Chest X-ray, PA view. Patient: 61 years old, sex M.
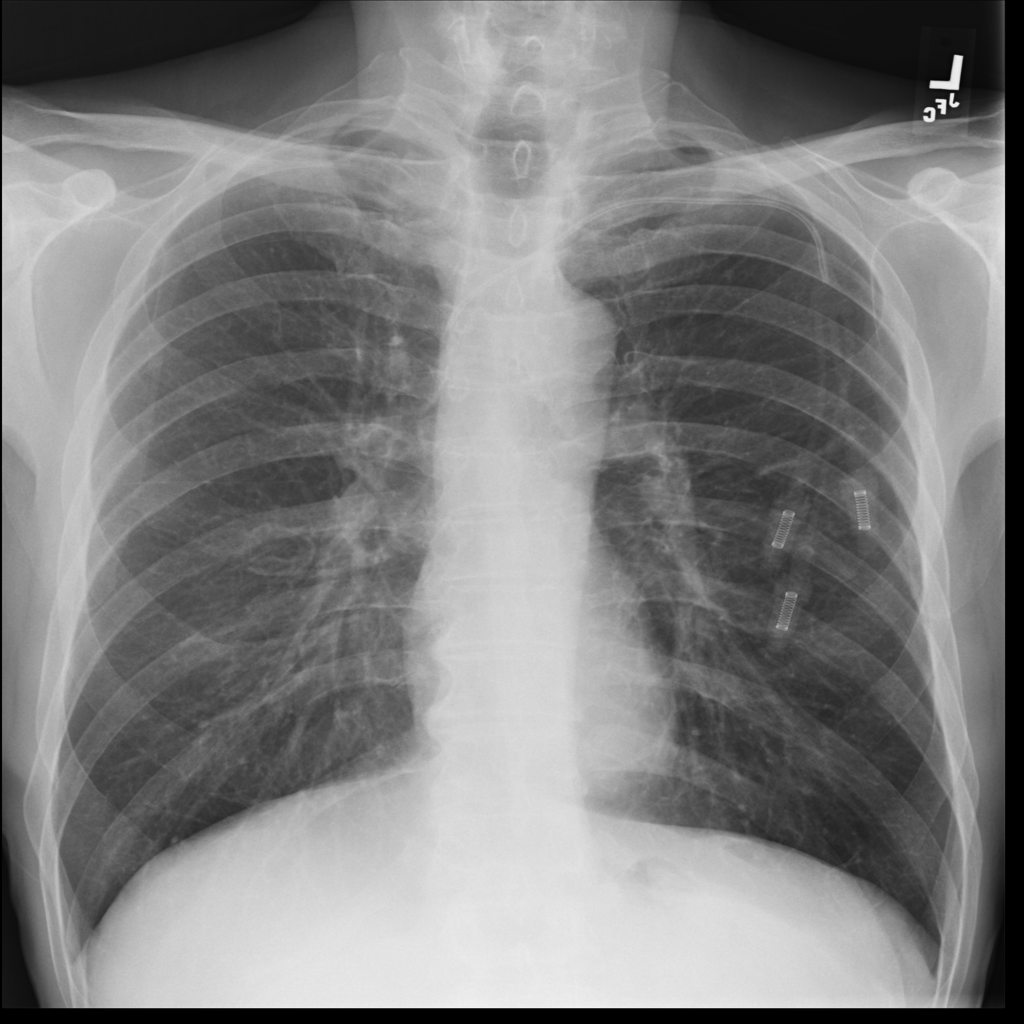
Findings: No Finding